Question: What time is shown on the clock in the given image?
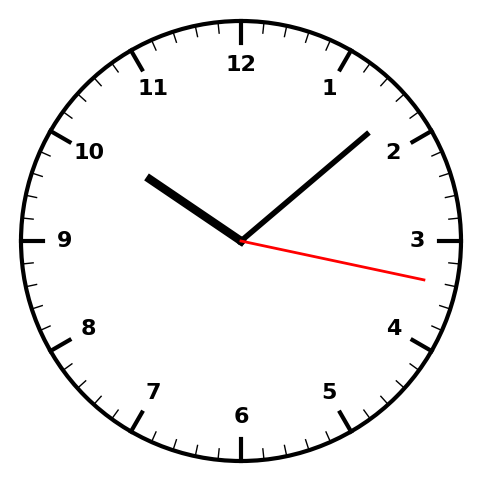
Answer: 10:08:17